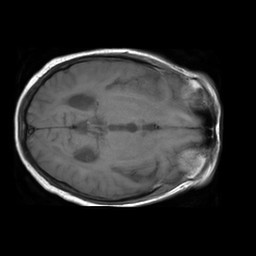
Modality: T1w
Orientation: axial
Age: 87
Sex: female
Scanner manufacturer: philips
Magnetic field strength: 3 T
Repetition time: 0.5331 s
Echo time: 0.01 s